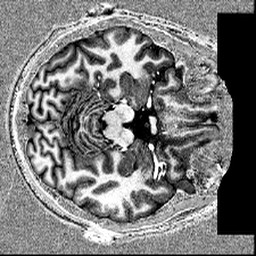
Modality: T1w
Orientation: axial
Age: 30
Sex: male